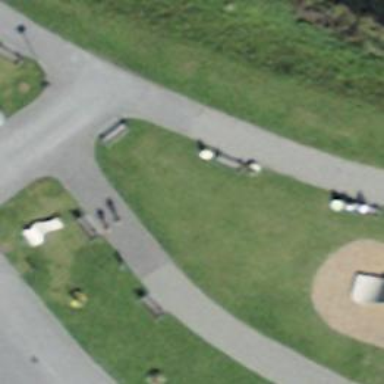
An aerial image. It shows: Bench for seating.